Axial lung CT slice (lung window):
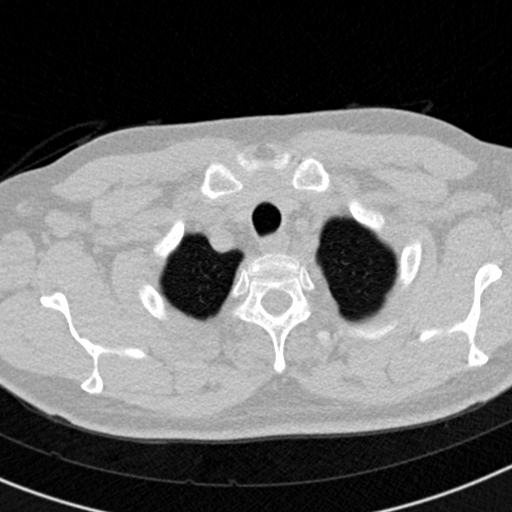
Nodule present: no